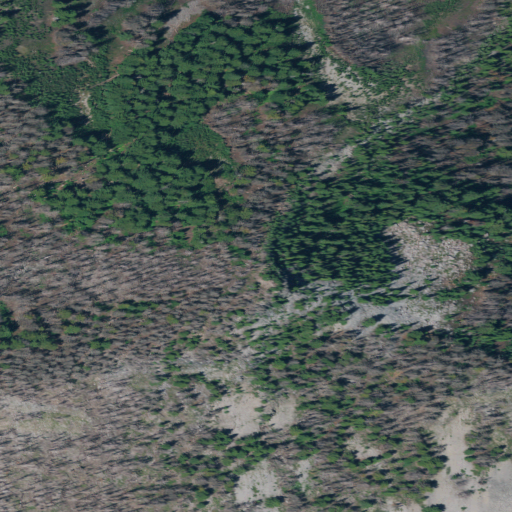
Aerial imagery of mountain in Oregon named Sentinel Hills containing grassland, evergreen forest, shrub, and barren land